Question: Is there a way to get character offset from a position?
I have a box that looks like this -

I want to parse it but I want to detect when it is (which I achieved by setting to
What I have is a loop that looks like this so I can acces the position with
'''
for (int i = 0; i < Text1.TextLength; i++) {
//I can use things here like Text1.Text[i]...
}
'''
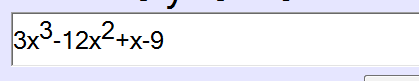
Answer: The same way you achieved superscript.
Use the SelectionCharOffset property (along with 'SelectionStart' and 'SelectionLength' to select one character at a time) and see if its a positive number (since positive represents superscript and negative represents subscript).
'''
for (int i = 0; i < Text1.TextLength; i++)
{
Text1.SelectionStart = i;
Text1.SelectionLength = 1;
if (Text1.SelectionCharOffset > 0)
{
...
}
}
'''